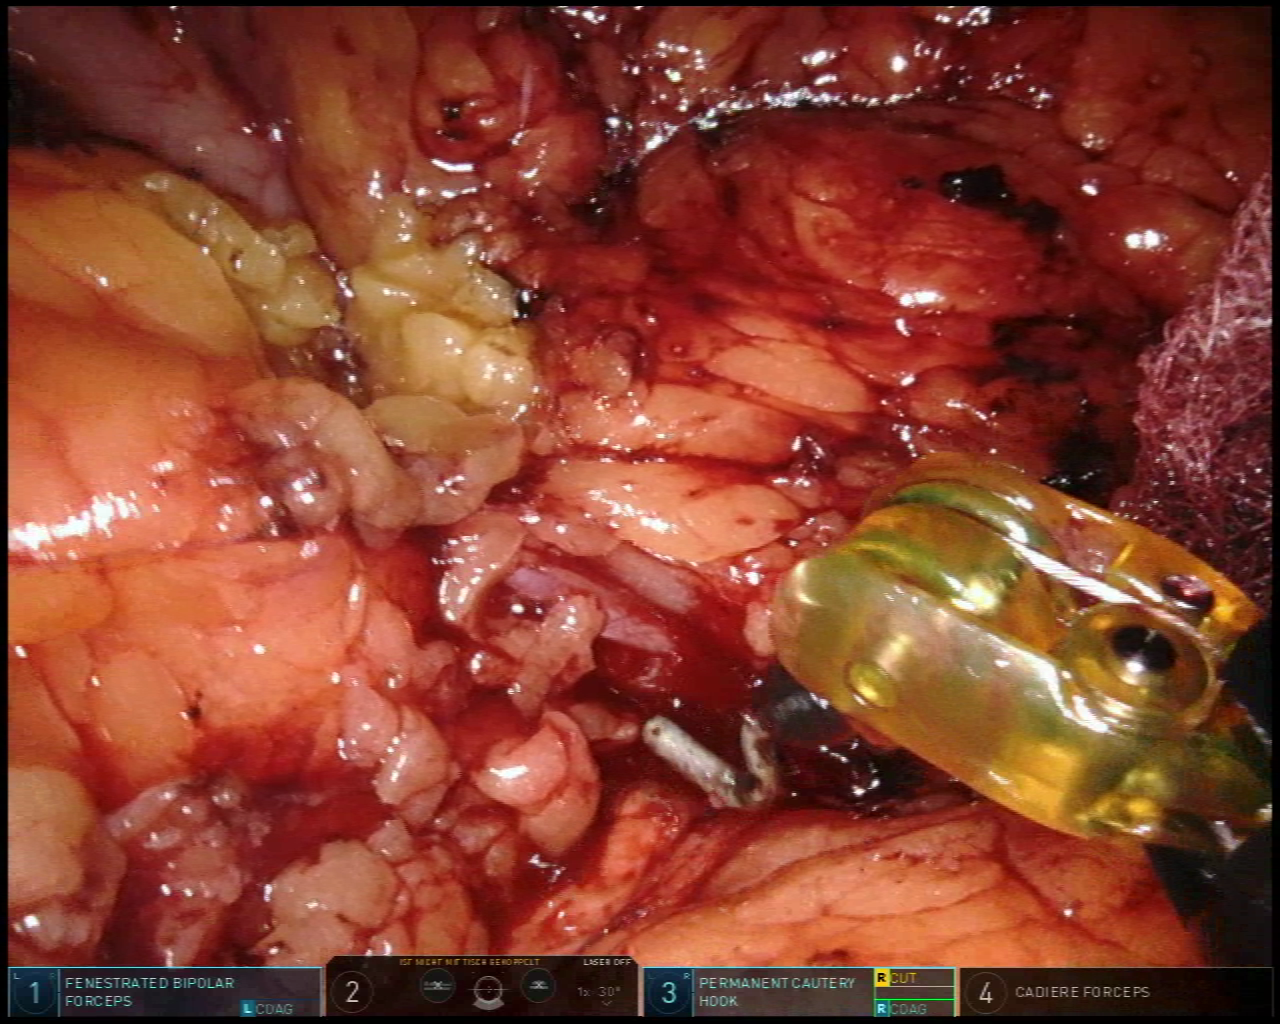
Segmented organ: stomach
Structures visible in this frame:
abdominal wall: no
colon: no
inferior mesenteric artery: no
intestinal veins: no
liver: no
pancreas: no
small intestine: no
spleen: no
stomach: yes
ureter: no
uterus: no
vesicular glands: no